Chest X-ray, AP view. Patient: 9 years old, sex M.
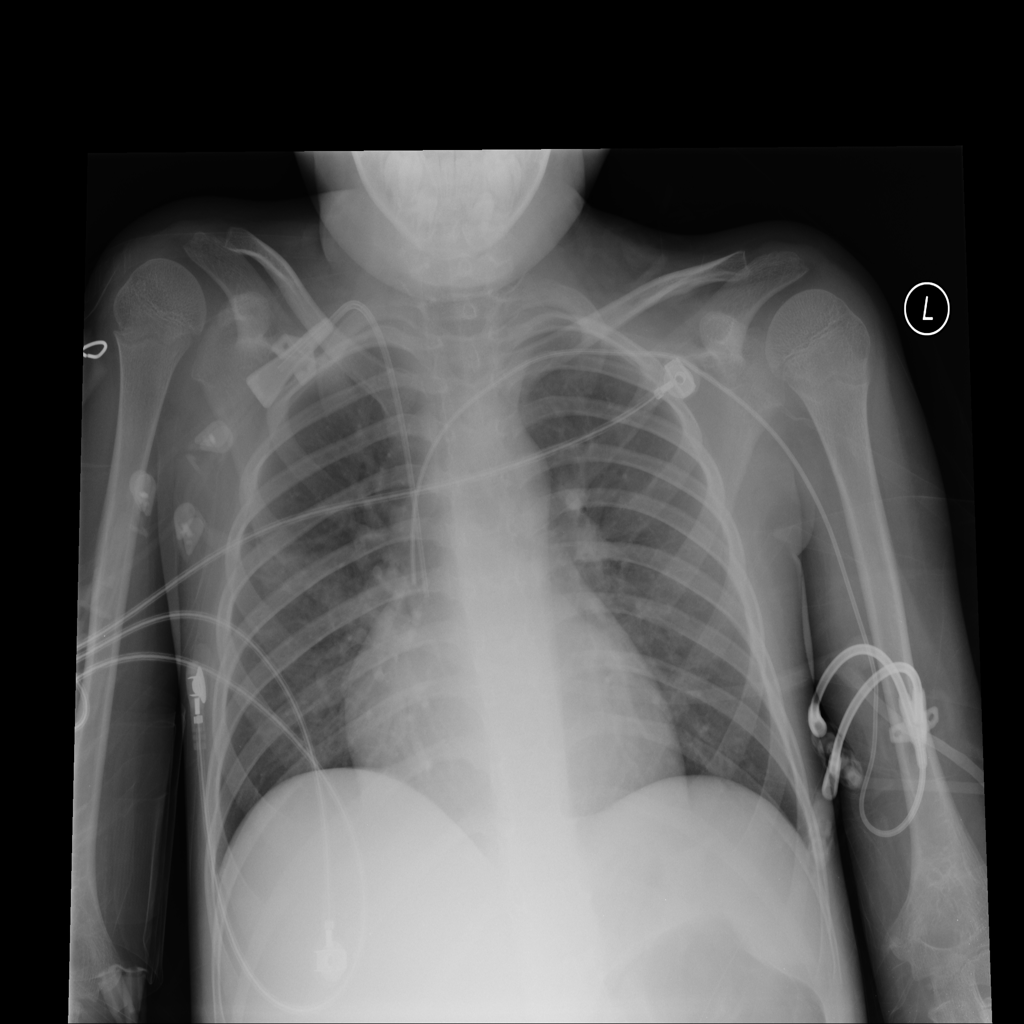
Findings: No Finding